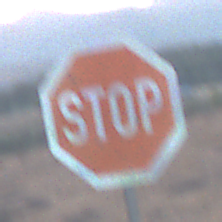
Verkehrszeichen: Stop
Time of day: SunriseSunset
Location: Outdoor (Nature)
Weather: Clear
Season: NotSpecified
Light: Natural